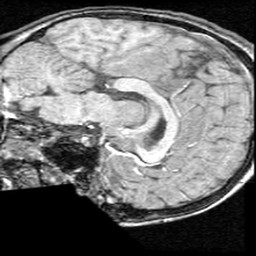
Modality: T1w
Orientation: sagittal
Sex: male
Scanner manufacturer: ge
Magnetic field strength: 1.5 T
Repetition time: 21 s
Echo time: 0.008 s